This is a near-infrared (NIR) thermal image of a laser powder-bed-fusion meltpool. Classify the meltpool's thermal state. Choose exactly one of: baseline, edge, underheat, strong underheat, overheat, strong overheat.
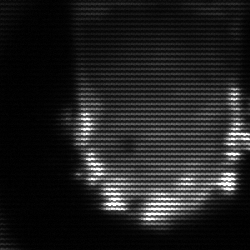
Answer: baseline